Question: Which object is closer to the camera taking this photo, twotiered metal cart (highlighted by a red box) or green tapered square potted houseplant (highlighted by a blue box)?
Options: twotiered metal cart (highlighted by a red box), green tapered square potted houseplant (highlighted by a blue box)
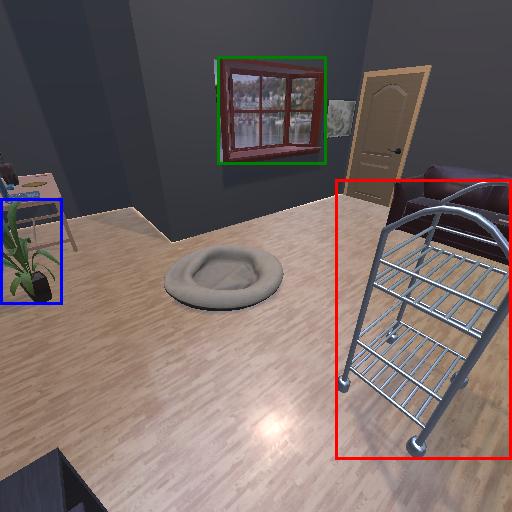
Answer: twotiered metal cart (highlighted by a red box)